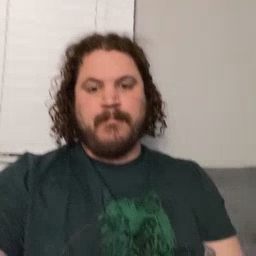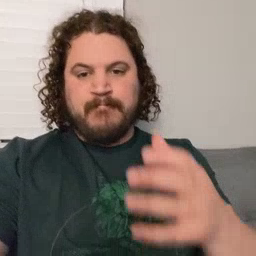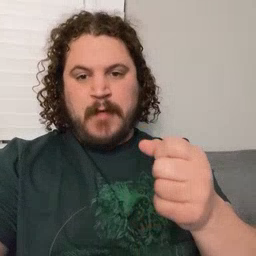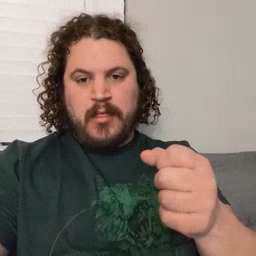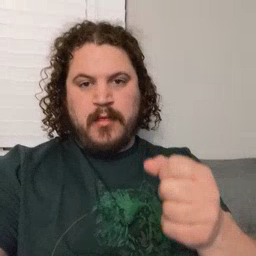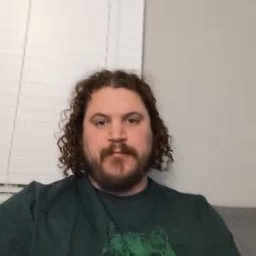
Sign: milk